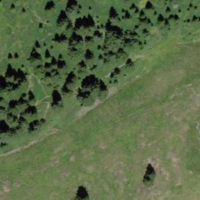
EUNIS habitat code: 26
Species observed at this site:
Vaccinium uliginosum